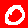
Digit: 0